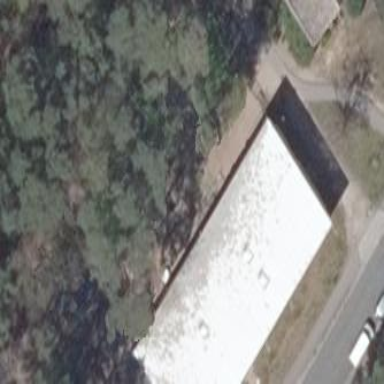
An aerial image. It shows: Flat-roofed school building.